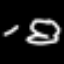
Label: frog